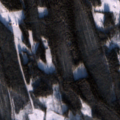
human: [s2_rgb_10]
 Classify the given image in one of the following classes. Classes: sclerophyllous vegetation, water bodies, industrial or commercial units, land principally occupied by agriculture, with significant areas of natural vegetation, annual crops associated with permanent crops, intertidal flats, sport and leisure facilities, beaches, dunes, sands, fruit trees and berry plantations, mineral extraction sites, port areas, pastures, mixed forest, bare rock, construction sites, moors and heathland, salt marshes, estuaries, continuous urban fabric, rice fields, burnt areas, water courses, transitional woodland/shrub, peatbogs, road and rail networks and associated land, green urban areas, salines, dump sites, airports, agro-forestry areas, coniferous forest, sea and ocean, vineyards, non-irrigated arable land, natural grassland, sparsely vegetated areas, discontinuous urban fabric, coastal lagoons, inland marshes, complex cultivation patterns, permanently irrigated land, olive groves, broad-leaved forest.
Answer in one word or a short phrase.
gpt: coniferous forest, mixed forest, transitional woodland/shrub